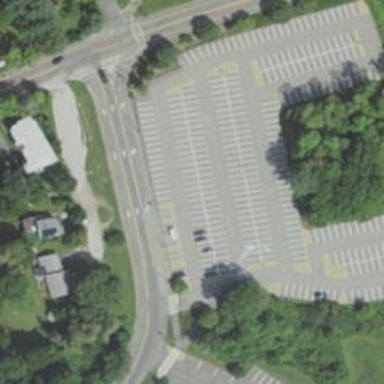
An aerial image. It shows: Parking space.